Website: bh-photo
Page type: address-validator
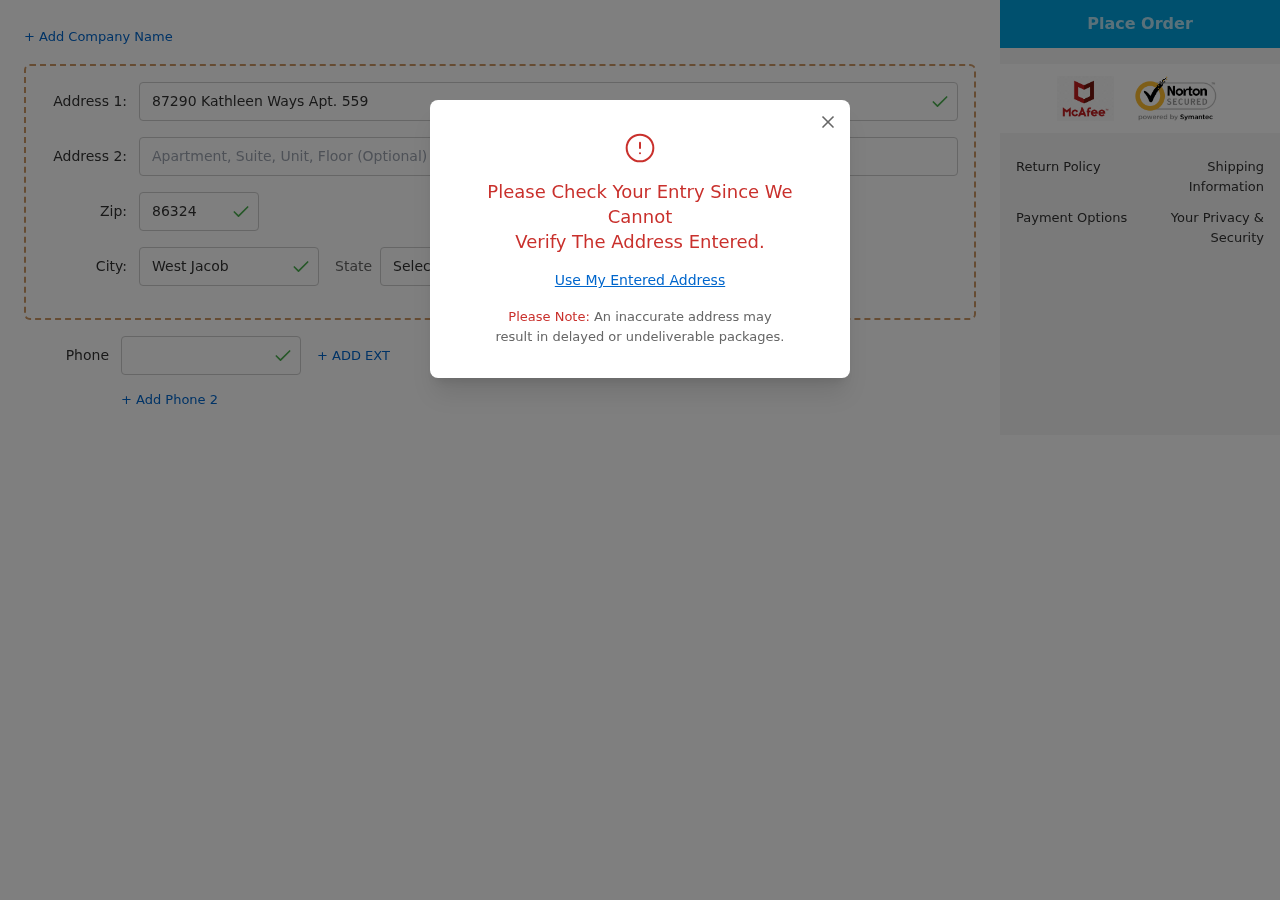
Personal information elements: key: PII_CITY
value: West Jacob
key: PII_PHONE
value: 2127052656
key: PII_POSTCODE
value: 86324
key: PII_STATE_ABBR
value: CO
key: PII_STREET
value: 87290 Kathleen Ways Apt. 559